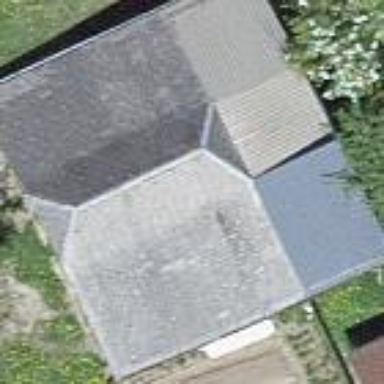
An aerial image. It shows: Barn.